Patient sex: M
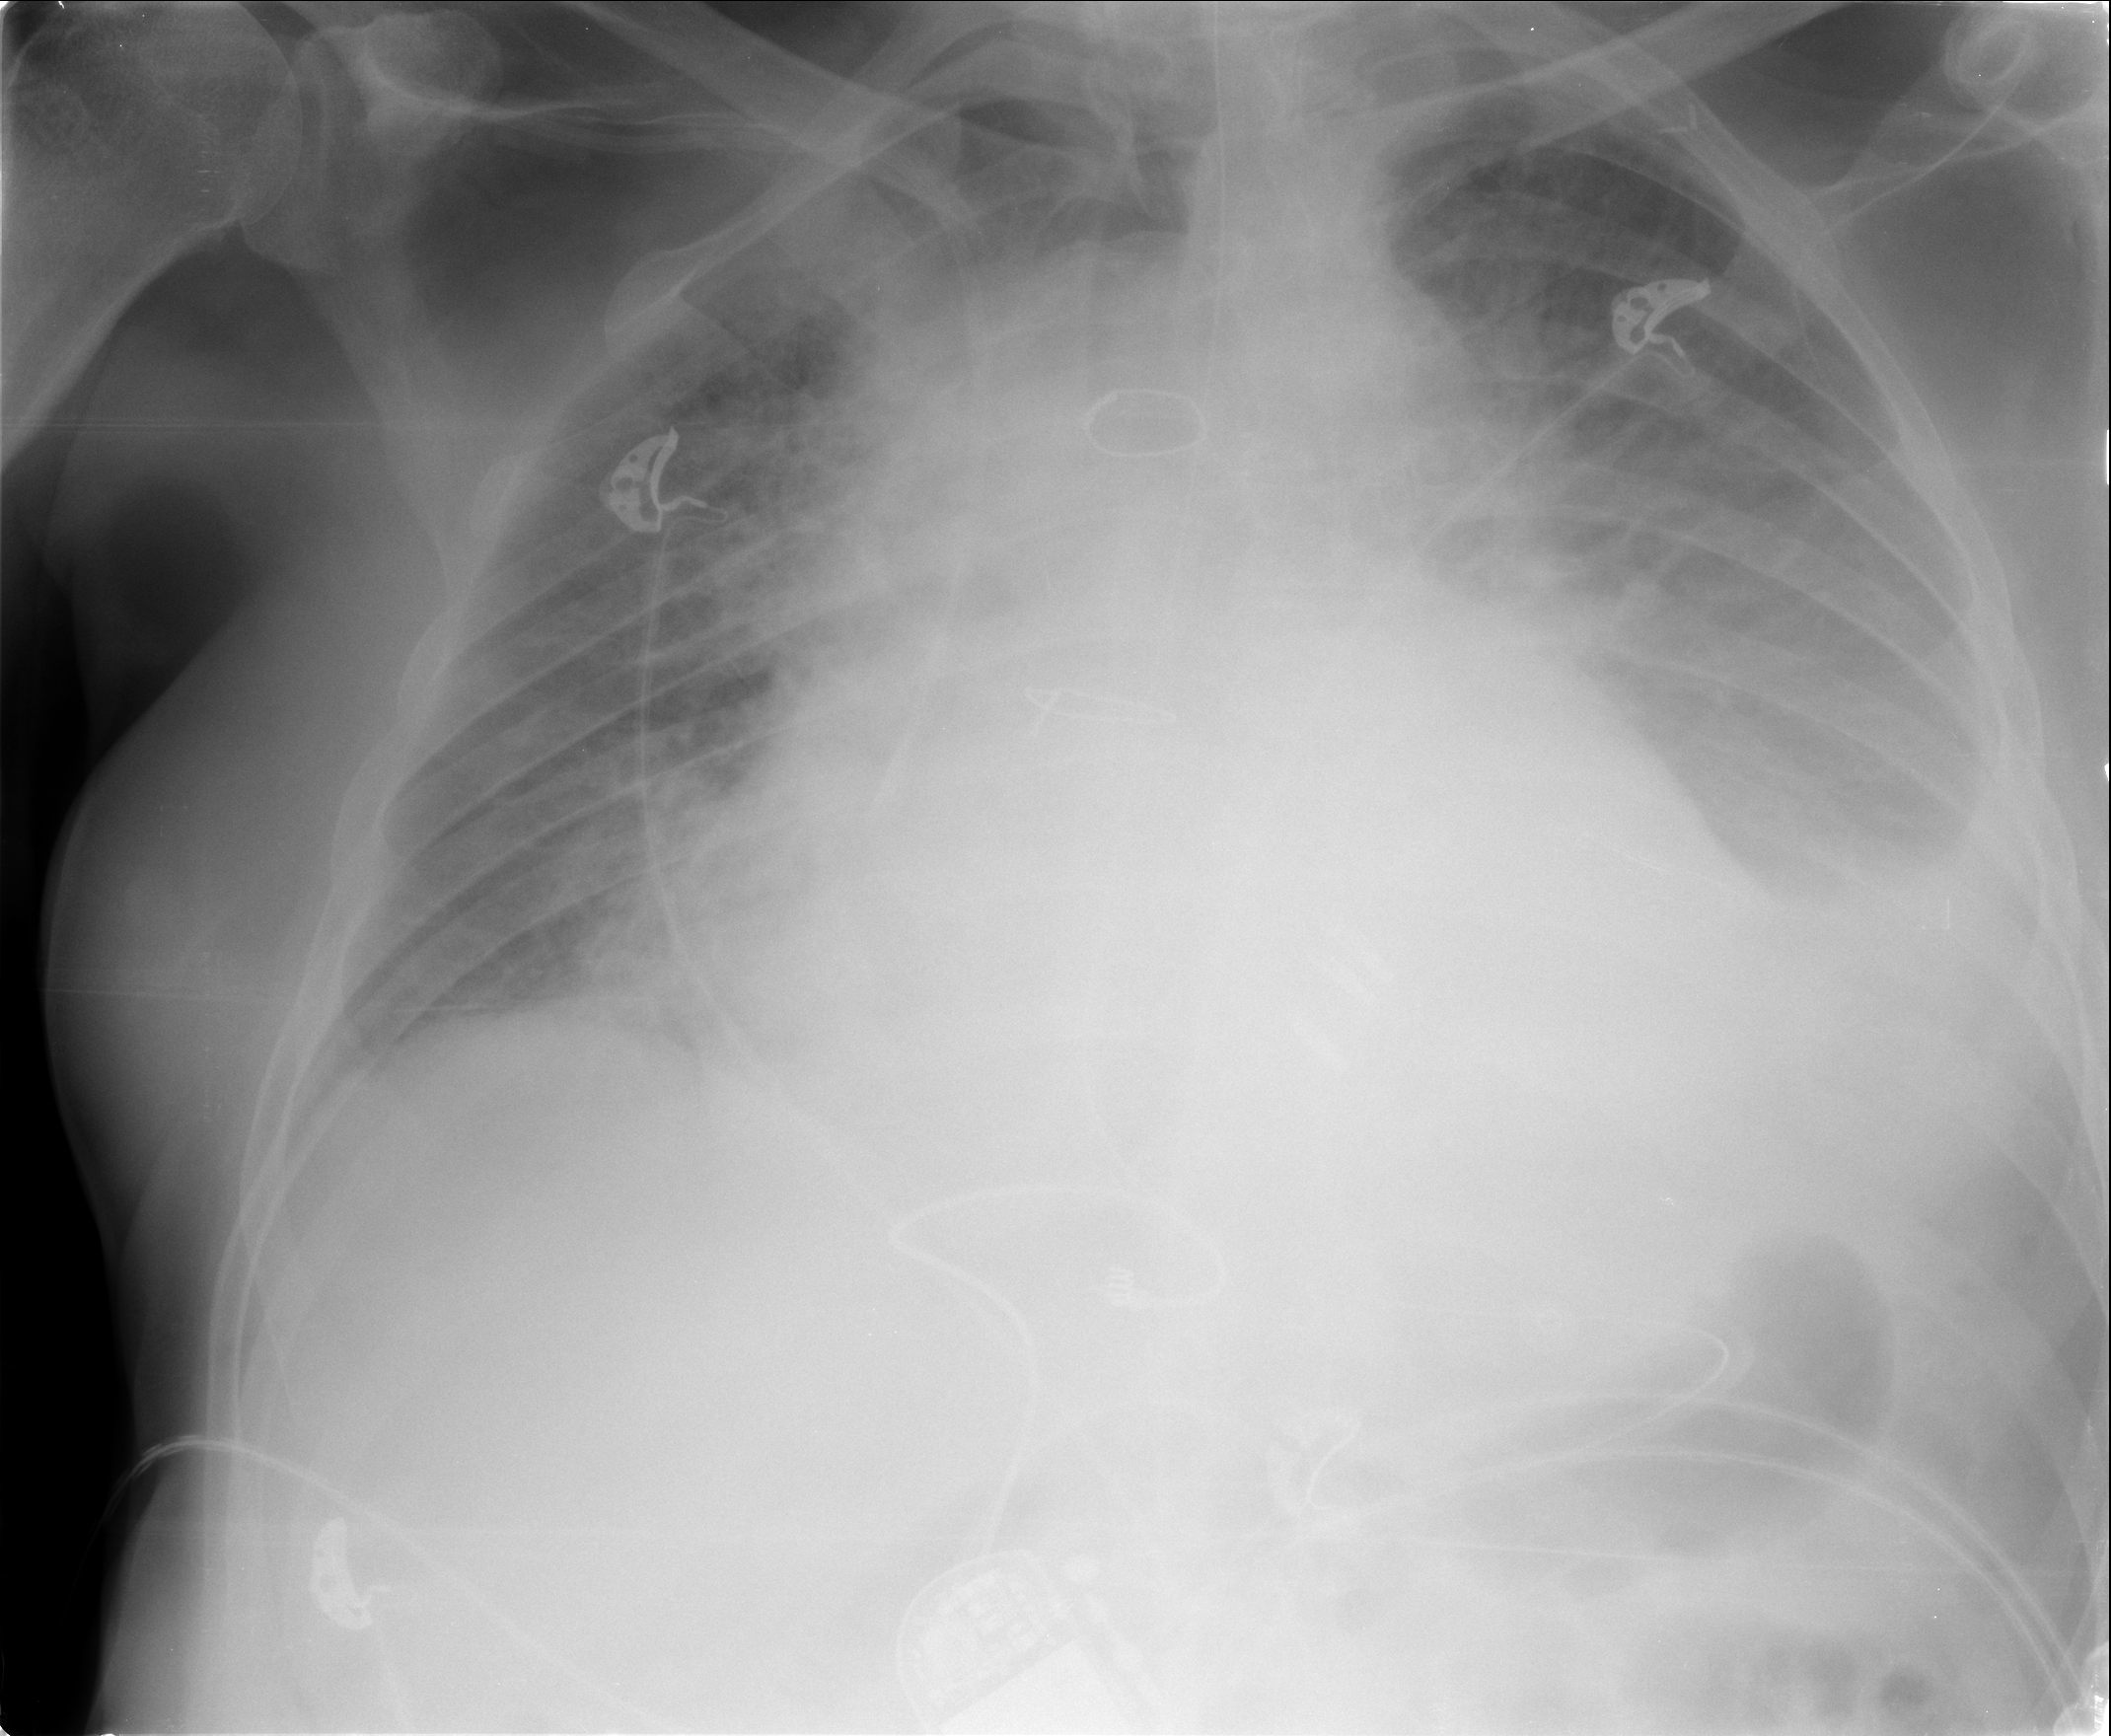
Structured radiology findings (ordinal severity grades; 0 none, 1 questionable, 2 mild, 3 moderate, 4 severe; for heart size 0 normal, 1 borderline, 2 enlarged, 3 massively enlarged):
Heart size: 3
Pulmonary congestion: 3
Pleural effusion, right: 2
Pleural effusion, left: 3
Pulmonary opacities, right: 2
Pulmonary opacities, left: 2
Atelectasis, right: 2
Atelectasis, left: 3